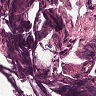
Metastatic tissue present: no